Question: The following program successfully builds up a 'stack' , but the 2 operations 'pop' and 'stack top' are giving exception and wrong result respectively. Here is the program :
'''
// Working with stack using Array
/*
* @author Suhail Gupta
*
*/
#include <iostream>
using namespace std;
char choice;
int *ptrToArray; // this will be a pointer to the array alias stack that we'll make
int stackSize;
int currentStackSize = 0;
int *firstElement = NULL; // this pointer stores the address of the first element in the stack. It initially points to NULL
void push();
void pop();
void stackTop();
int main() {
cout << "Enter the size of stack : ";
cin >> stackSize;
ptrToArray = new int[stackSize];
do {
push();
cout << "Push elements ? y/n ";
cin >> choice;
} while( choice == 'y');
cout << endl << "pop elements ? y/n ";
cin >> choice;
if( choice == 'y') {
pop();
}
cout << endl << "know the stack top ? y/n ";
cin >> choice;
if( choice == 'y') {
stackTop();
}
}
void push() {
if( currentStackSize == stackSize) { // check before pushing if the stack is full
cout << endl << "Stack-Overflow !";
} else {
int numberToPush;
cout << endl << "Enter the number to be pushed : ";
cin >> numberToPush;
firstElement = &numberToPush; // Store the address of the Last number inserted.This is the address of the first element in the stack
ptrToArray[currentStackSize] = numberToPush;
cout << "The element you just inserted : " << ptrToArray[currentStackSize] << endl;
currentStackSize++;
}
}
void pop() {
if( stackSize == 0 ) {
cout << "Stack Underflow !";
} else {
delete firstElement; // delete the memory allocated to the first element
firstElement = &ptrToArray[currentStackSize-1];
currentStackSize--;
}
}
void stackTop() {
if( firstElement == NULL) {
cout << endl << "Stack Underflow !" << endl;
} else {
cout << "The first element in the stack is : " << *firstElement;
}
}
'''
The pushing operation works fine.But if i call the 'pop' function the following message is displayed :

## Second question :
Now just comment the statement where 'pop' function gets called . The result that i get when trying to know the first element on the stack by calling the function 'stackTop()' is 'The first element in the stack is : -858993460' . This is some 'garbage number' that i didn't enter while making up the 'stack'. Why the statement '*firstElement' gives the wrong result then ?
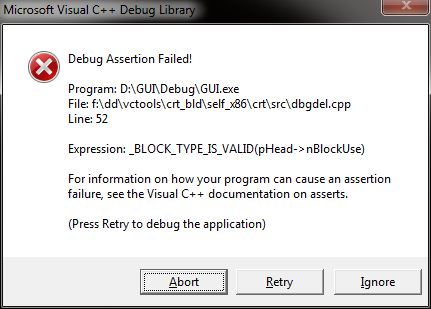
Answer: '''
int *firstElement = NULL; // Global pointer variable
void push() {
// ...
else {
// ..
int numberToPush; // Resides on stack.
// ....
firstElement = &numberToPush;
// ...
} // numberToPush cease to exist from this point.
}
'''
'numberToPush' is a local variable and have a blocked scope to 'else' part and you are taking the reference of it.This is resulting you the garbage.
Edit: You need to understand that storage duration of global variables are different to that of local. Just taking the reference of local to a global variable doesn't increase the life time of a local variable. As soon as it's scope finishes, the variable ceases to exist.